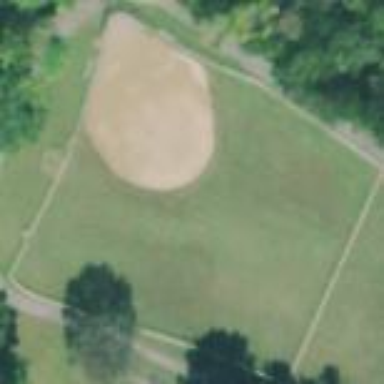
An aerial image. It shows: Baseball pitch for leisure land activities.